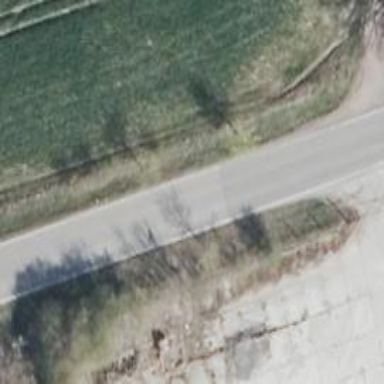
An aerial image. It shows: Tertiary road with asphalt surface.